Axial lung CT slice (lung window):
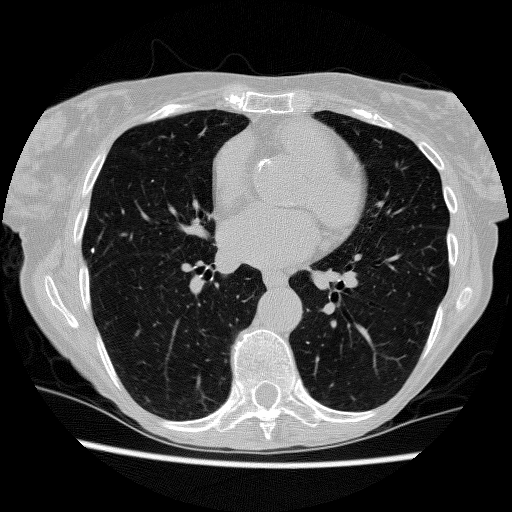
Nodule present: no